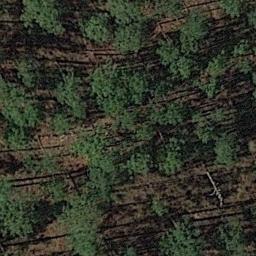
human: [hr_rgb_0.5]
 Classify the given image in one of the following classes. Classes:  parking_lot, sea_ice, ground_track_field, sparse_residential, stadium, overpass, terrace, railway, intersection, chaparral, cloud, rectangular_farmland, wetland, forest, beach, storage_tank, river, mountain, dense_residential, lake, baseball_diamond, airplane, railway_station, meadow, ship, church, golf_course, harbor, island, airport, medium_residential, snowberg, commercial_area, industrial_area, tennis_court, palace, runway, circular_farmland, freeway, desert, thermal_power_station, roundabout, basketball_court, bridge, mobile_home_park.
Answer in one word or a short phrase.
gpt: forest